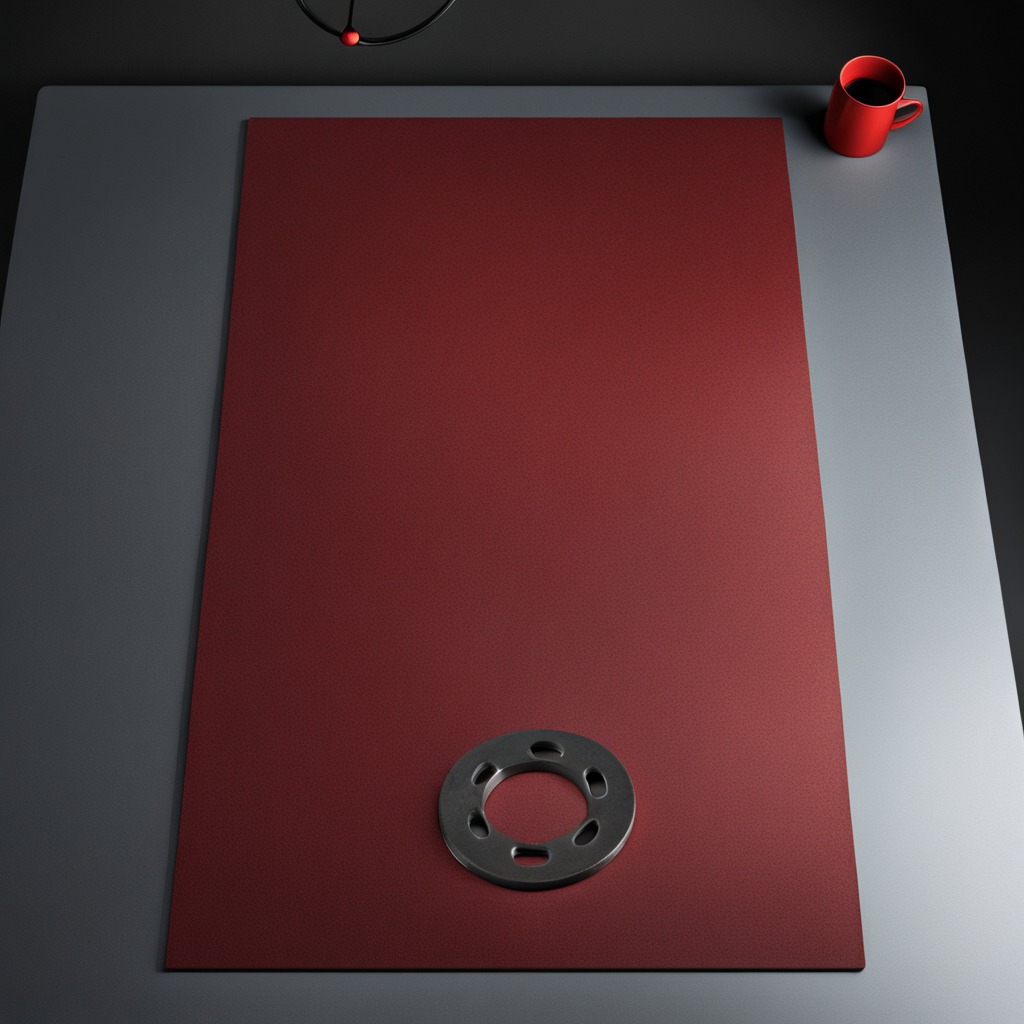
A flat metal washer is lying on a clean granite tabletop covered with a red rubber mat inside a workshop under bright overhead lighting crisp shadows high clarity worn but beneath the mat